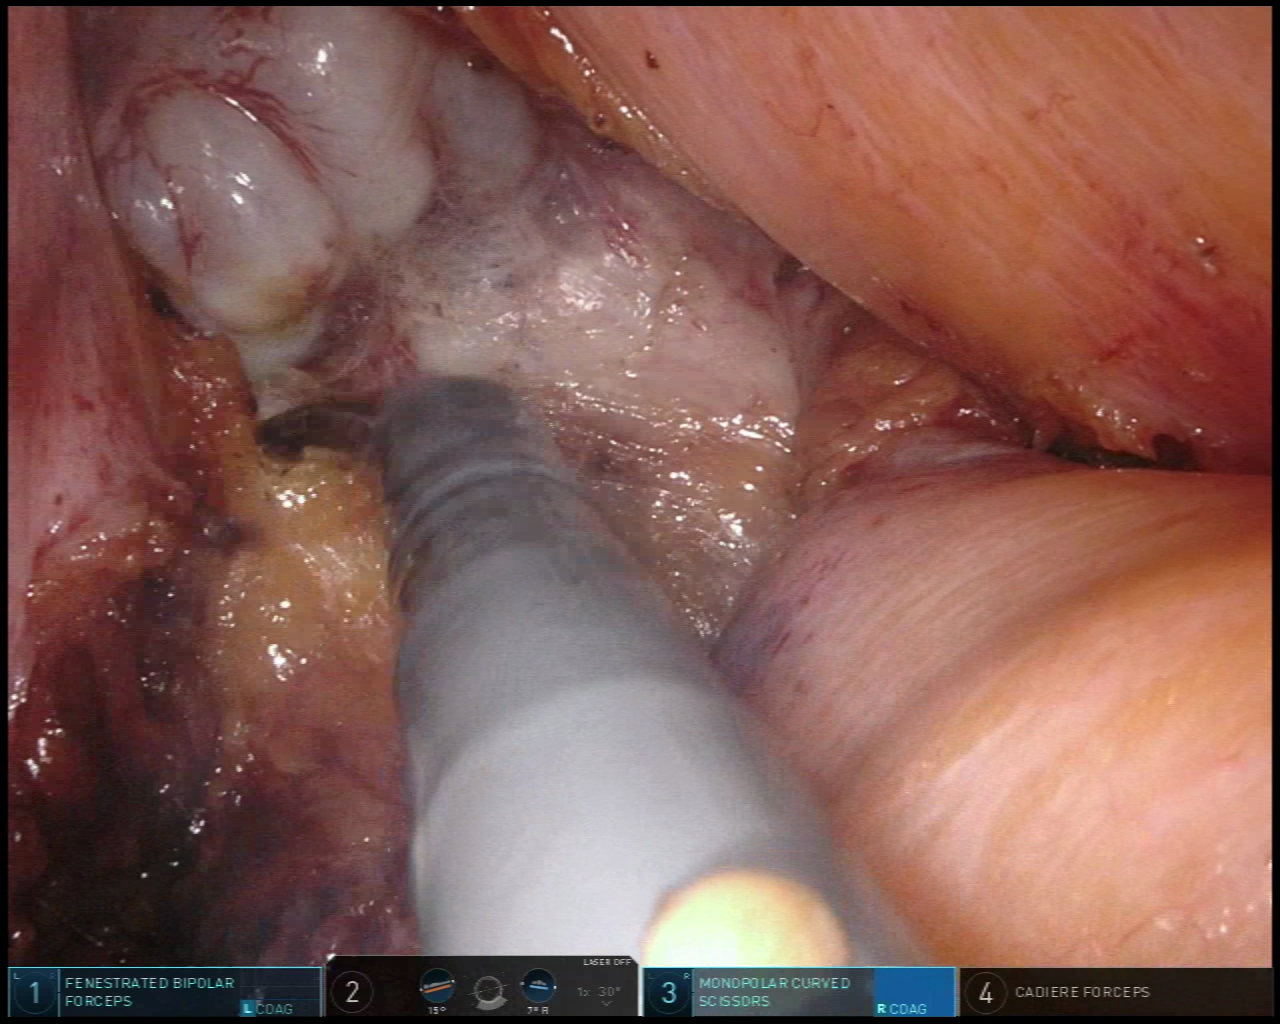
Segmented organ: vesicular_glands
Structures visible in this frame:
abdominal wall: no
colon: no
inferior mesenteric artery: no
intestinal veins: no
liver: no
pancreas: no
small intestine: no
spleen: no
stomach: no
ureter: no
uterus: no
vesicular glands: yes